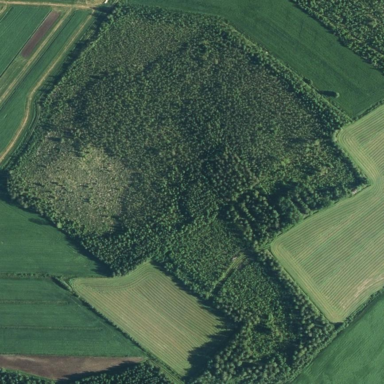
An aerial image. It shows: Forest area.